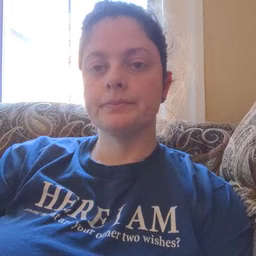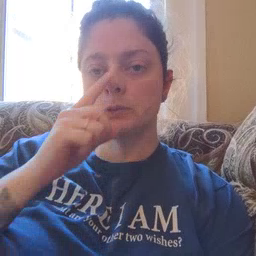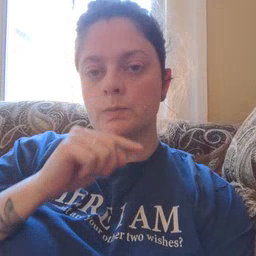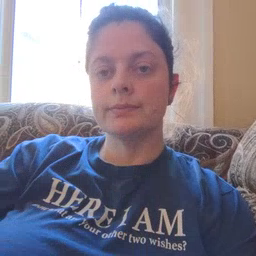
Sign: mouse